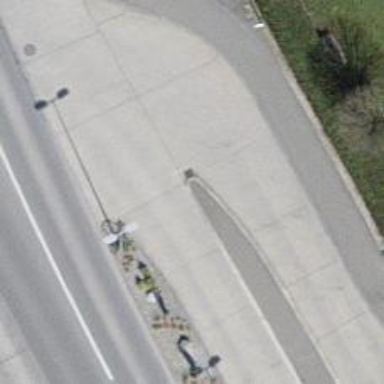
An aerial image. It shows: Platform for public transport. The platform is located by the road.